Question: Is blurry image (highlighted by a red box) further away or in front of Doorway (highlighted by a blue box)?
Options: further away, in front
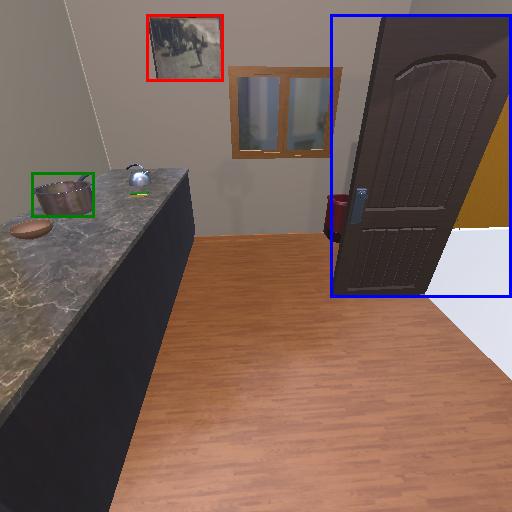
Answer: further away